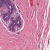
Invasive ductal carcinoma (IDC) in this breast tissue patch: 0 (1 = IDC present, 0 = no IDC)